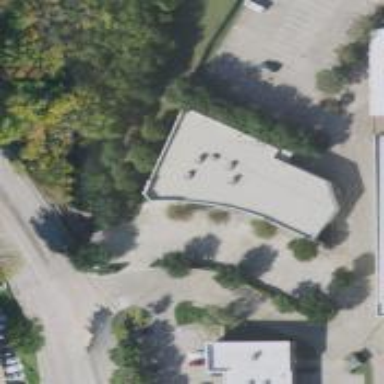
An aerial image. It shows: Building.